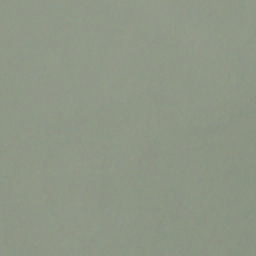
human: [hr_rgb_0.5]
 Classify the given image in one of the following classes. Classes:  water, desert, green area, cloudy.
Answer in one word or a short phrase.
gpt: cloudy